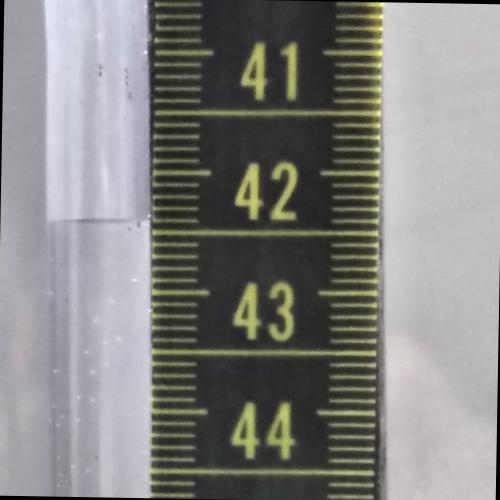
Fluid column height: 42.4 cm